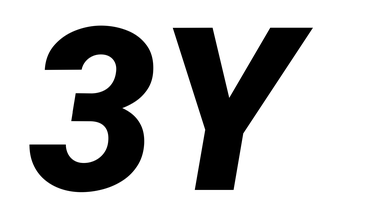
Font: Roboto-Italic_Black_Italic